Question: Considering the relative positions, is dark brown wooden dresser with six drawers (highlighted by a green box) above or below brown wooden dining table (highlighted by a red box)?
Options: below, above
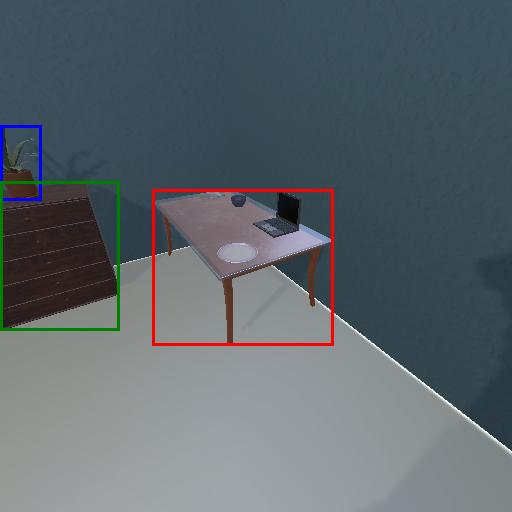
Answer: below